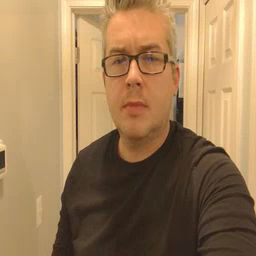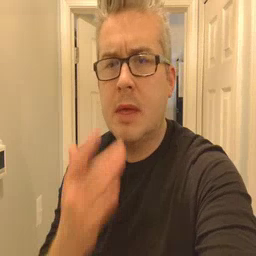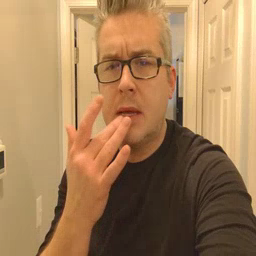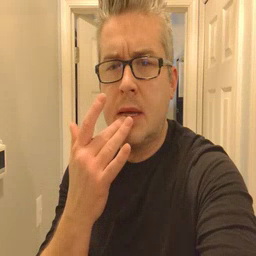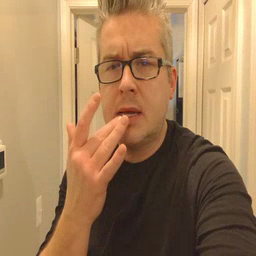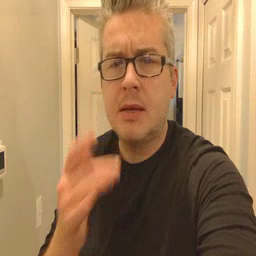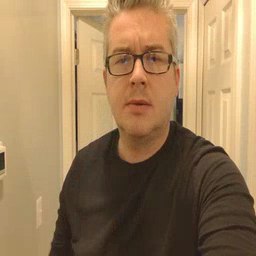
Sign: taste